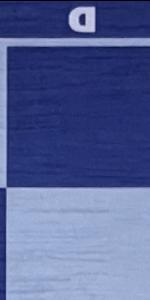
Label: Empty